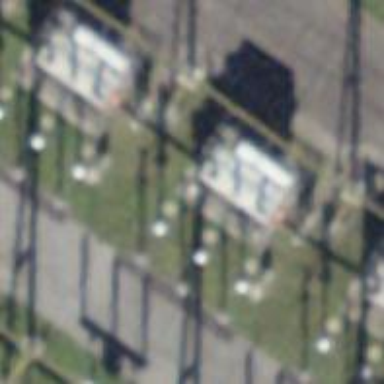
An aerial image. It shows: Transformer.